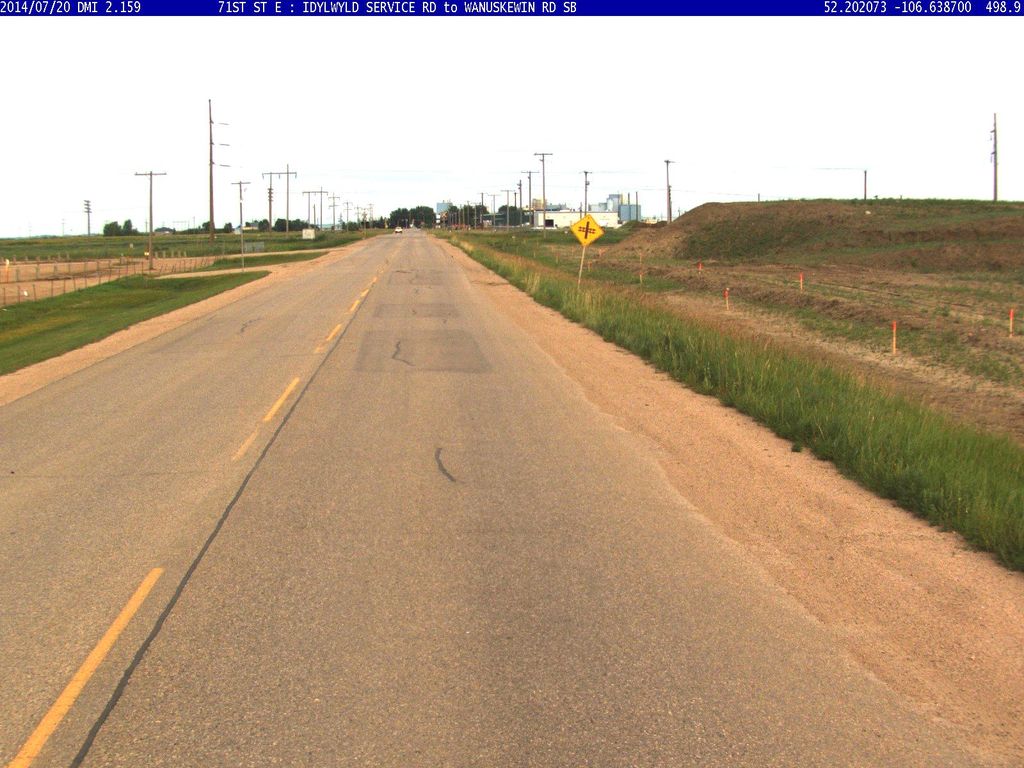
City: saskatoon